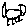
Label: cat